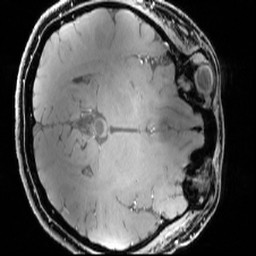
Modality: T1w
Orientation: axial
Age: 28
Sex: female
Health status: healthy
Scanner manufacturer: siemens
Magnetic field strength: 7 T
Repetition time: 4.3 s
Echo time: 0.00227 s